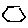
Label: hexagon